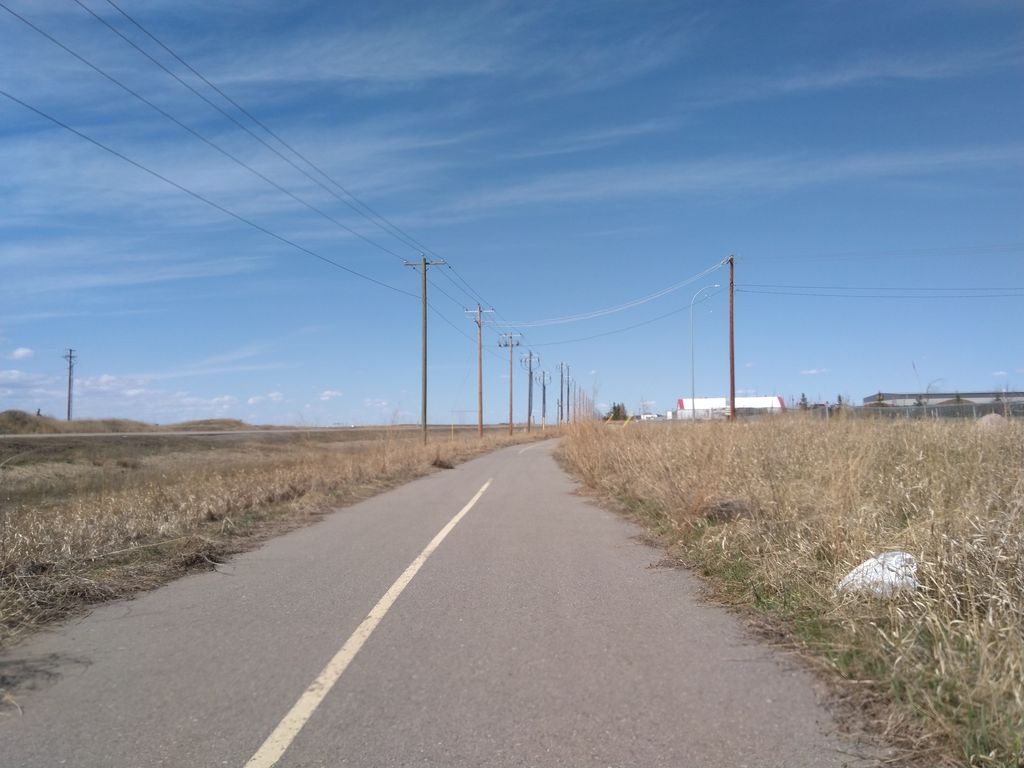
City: calgary